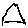
Label: triangle